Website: ulta-beauty
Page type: billing-address
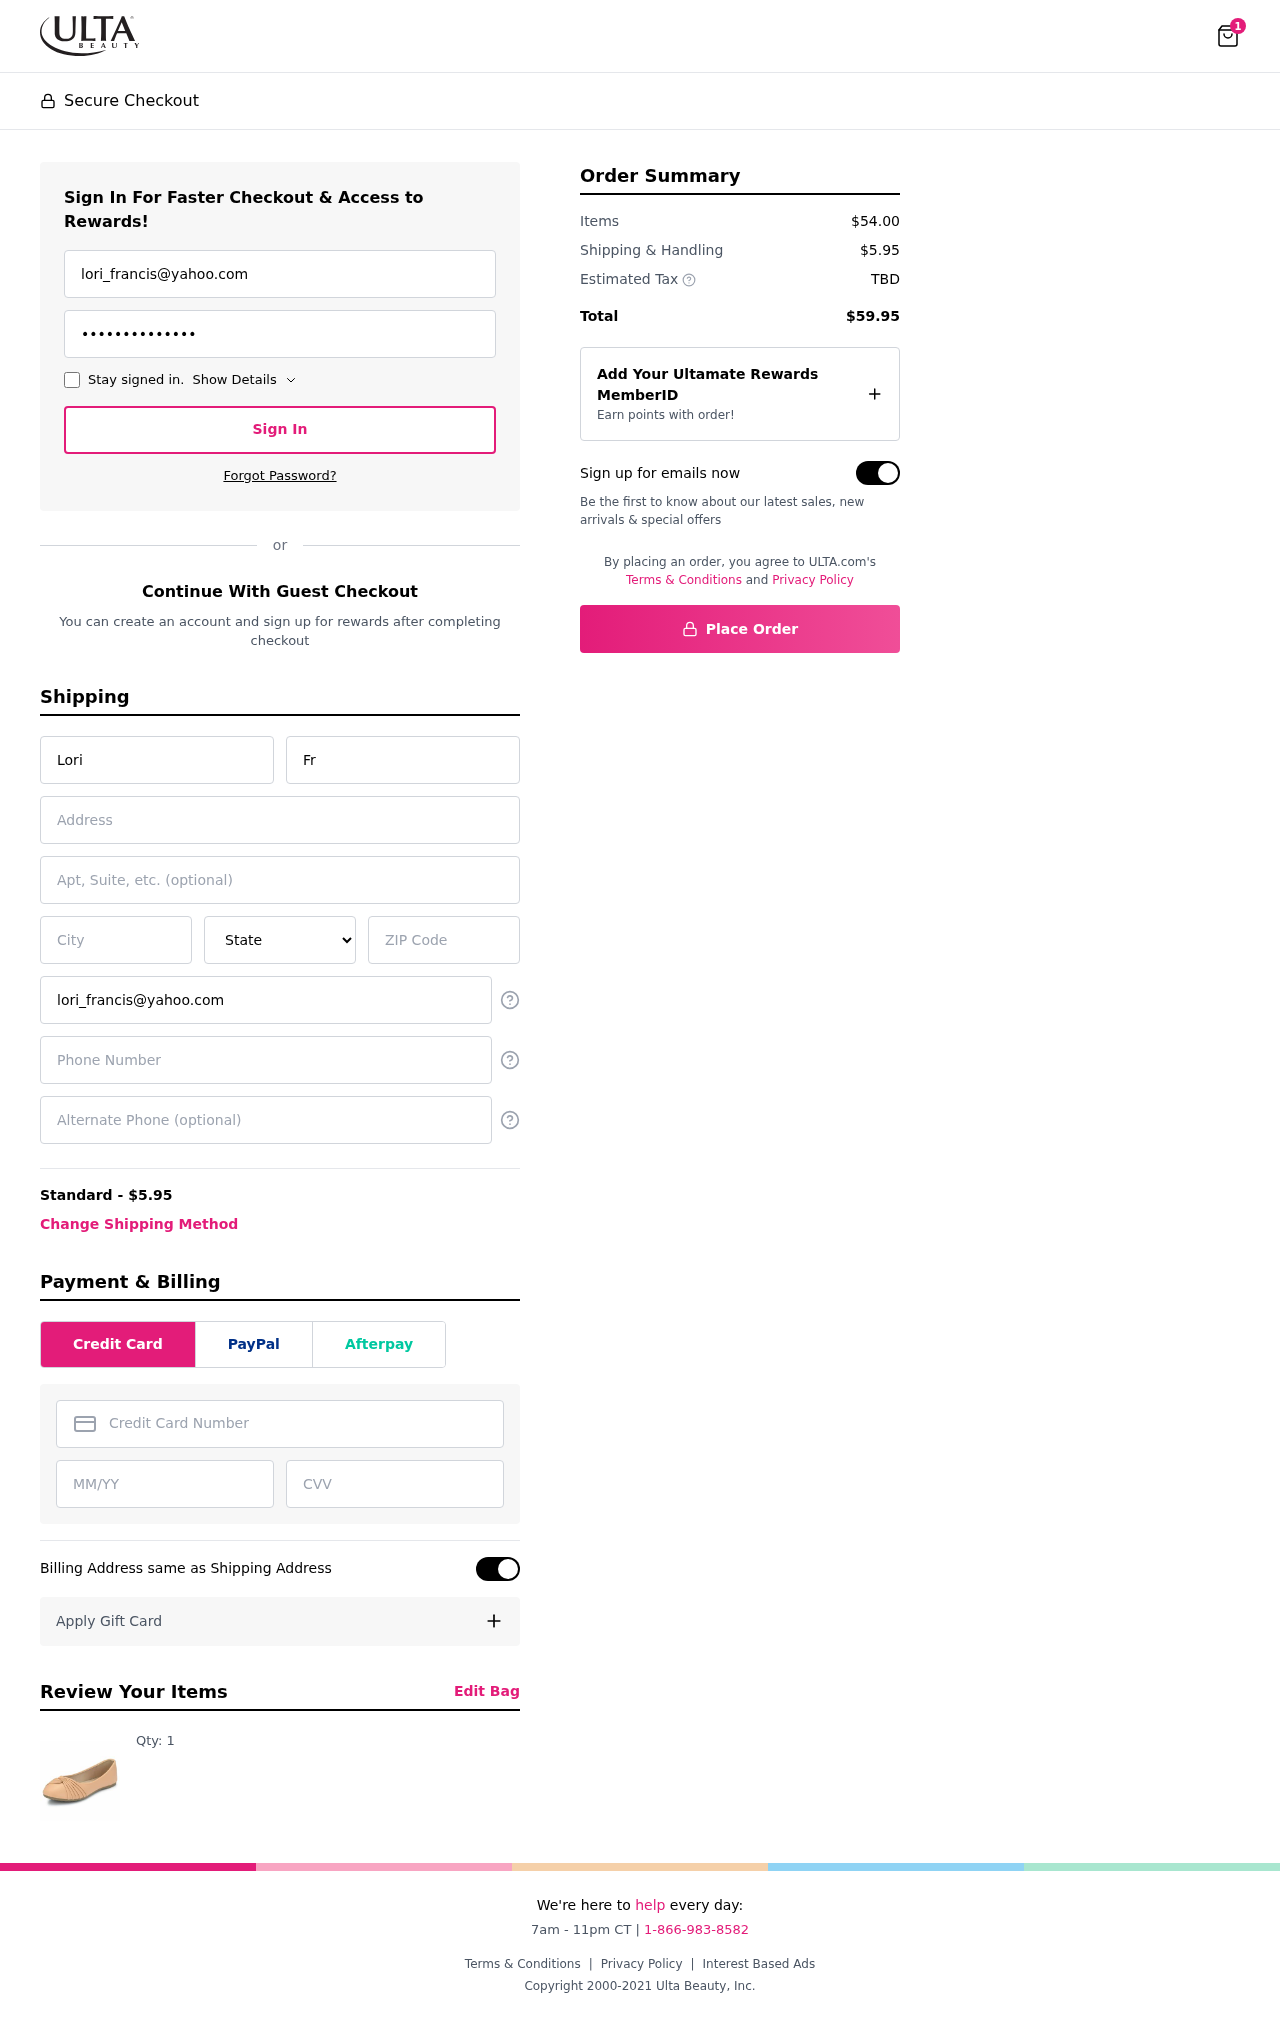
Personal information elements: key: PII_STATE
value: Pennsylvania
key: PII_EMAIL
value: lori_francis@yahoo.com
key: PII_FIRSTNAME
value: Lori
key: PII_LASTNAME
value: Francis
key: PII_STREET
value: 248 David Circle
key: PII_CITY
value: Lake Linda
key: PII_POSTCODE
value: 19445
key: PII_PHONE
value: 3952315426
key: PII_ALT_PHONE
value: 2555502085
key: PII_CARD_NUMBER
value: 3707 4527 5864 553
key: PII_CARD_EXPIRY
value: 11/29
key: PII_CARD_CVV
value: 0395
Product elements: key: PRODUCT1_QUANTITY
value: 1
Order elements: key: ORDER_NUM_ITEMS
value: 1
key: ORDER_SHIPPING_COST
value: $5.95
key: ORDER_SUBTOTAL
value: $54.00
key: ORDER_TOTAL
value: $59.95